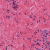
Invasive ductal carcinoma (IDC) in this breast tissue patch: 0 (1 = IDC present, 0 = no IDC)